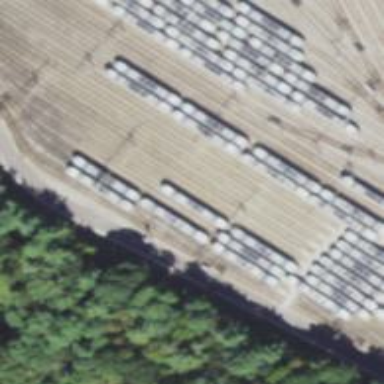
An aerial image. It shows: Light rail service yard with electrified contact lines.